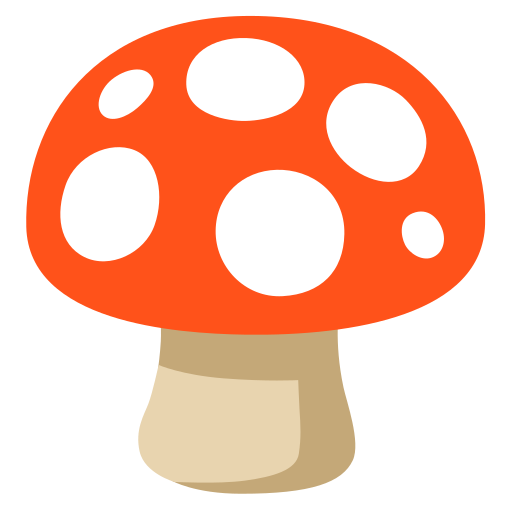
Emoji: 🍄